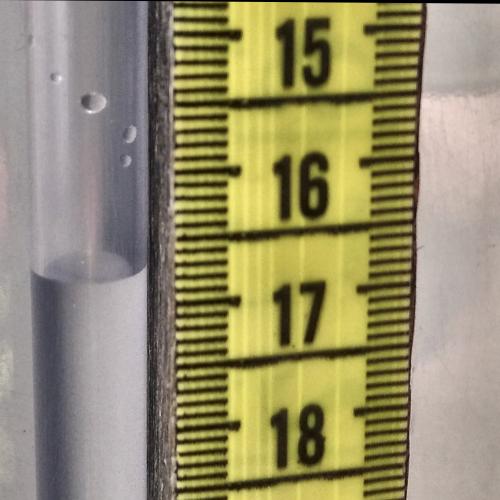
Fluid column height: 16.8 cm